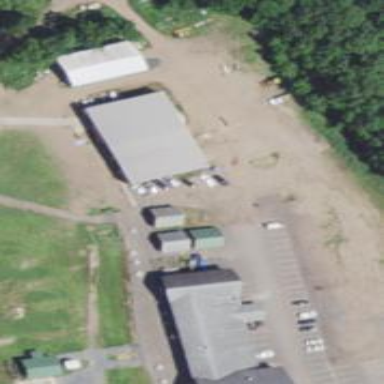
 always staffed when open. Place to go to when you crash."